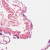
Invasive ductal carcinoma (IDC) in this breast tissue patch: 0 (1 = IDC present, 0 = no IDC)